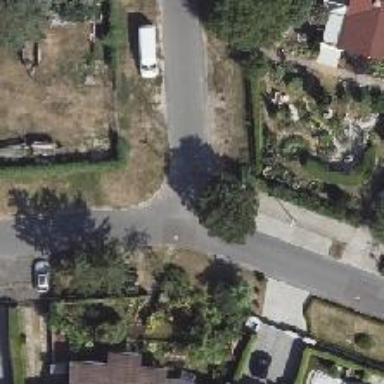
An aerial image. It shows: Residential road with asphalt surface.